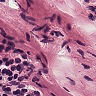
Metastatic tissue present: no